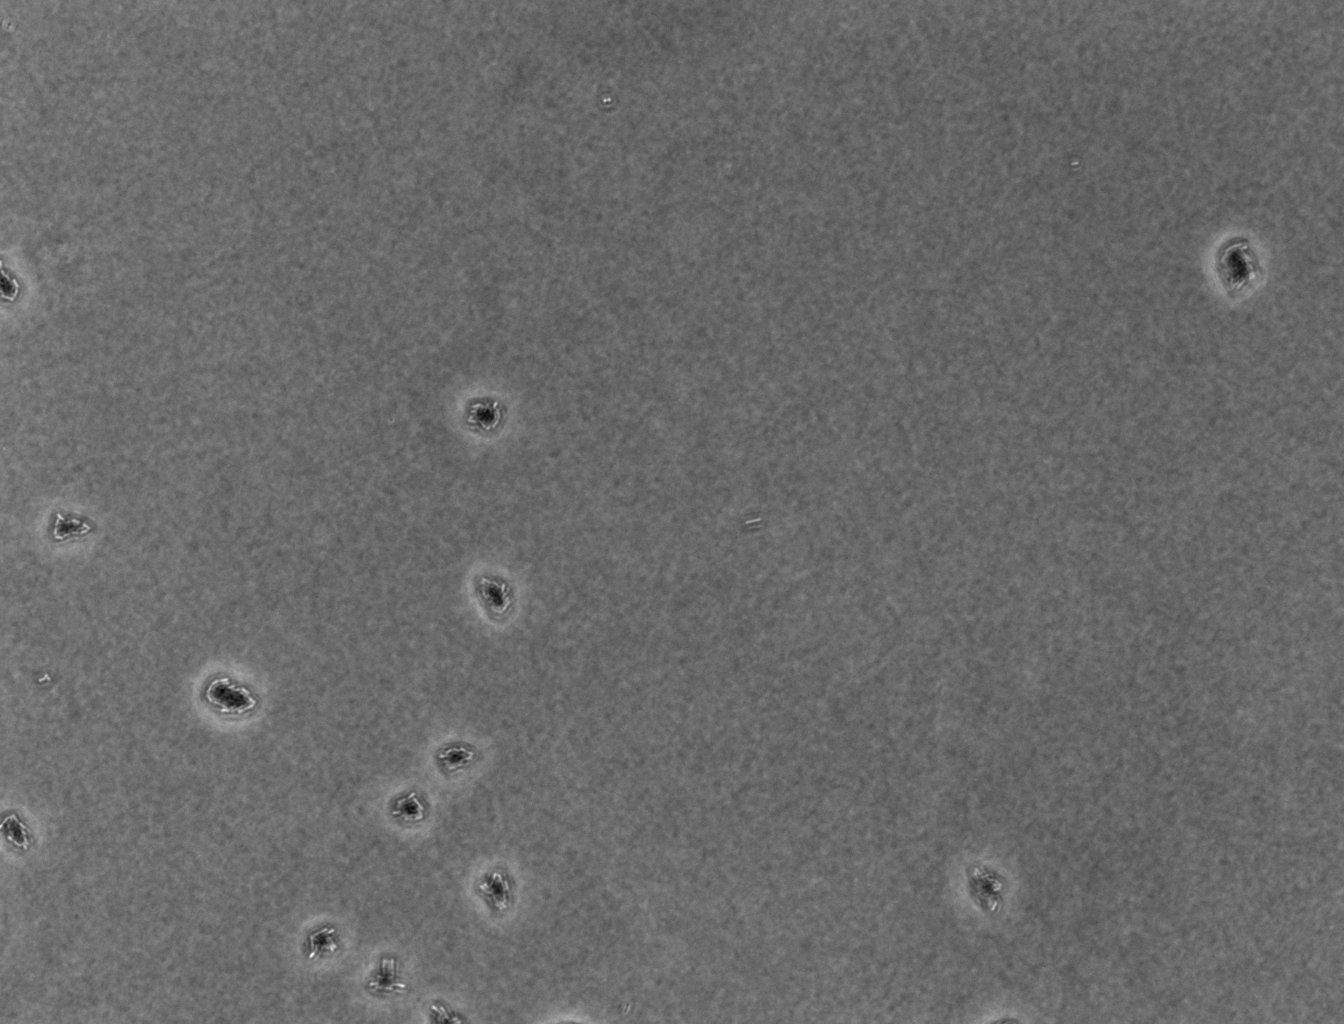
Phase contrast microscopy, 20x objective, 3 h incubation